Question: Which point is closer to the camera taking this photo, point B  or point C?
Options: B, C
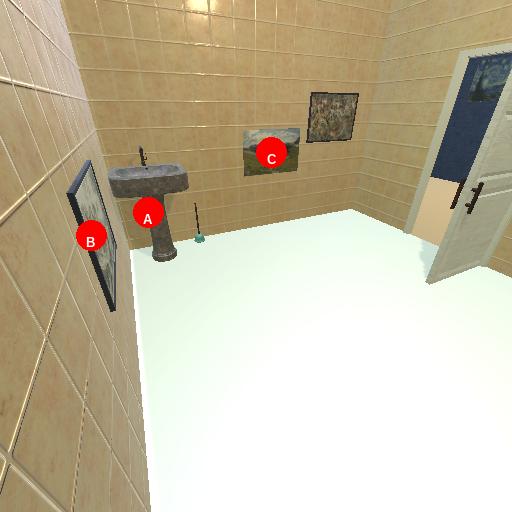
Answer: B